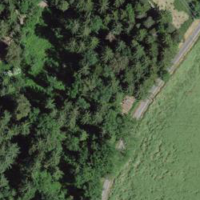
EUNIS habitat code: 43
Species observed at this site:
Sonchus asper